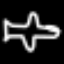
Label: airplane